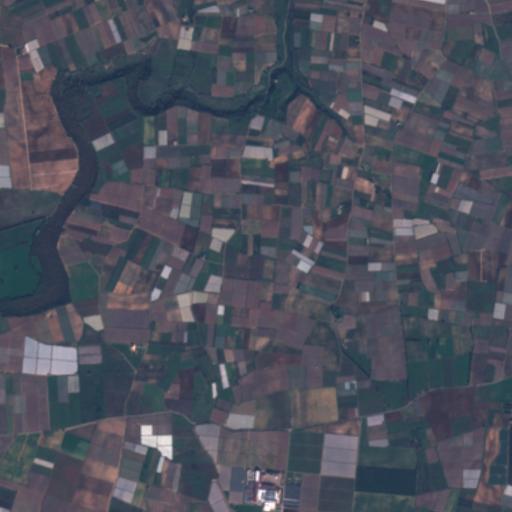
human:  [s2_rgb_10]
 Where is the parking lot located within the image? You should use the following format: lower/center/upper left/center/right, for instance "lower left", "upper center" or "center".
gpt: There is no parking lot in the image.